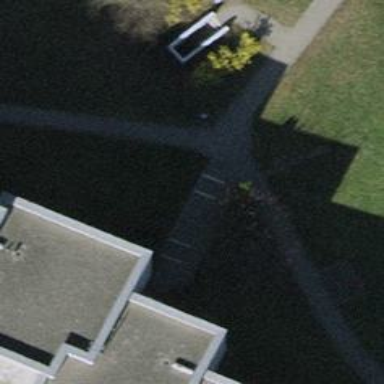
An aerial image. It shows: Footway made of paving stones.